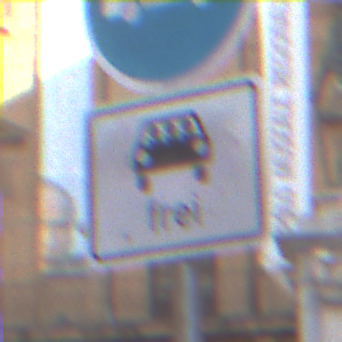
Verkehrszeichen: MehrfachbesetzePersonenkraftwagenFrei
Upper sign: Busssonderstreifen
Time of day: MorningAfternoon
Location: Outdoor (Urban)
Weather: PartlyCloudy
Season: NotSpecified
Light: Natural